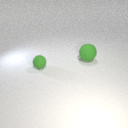
small green rubber sphere in front of large green rubber sphere